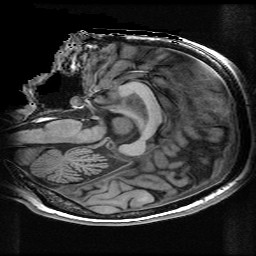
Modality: T1w
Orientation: sagittal
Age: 30
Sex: male